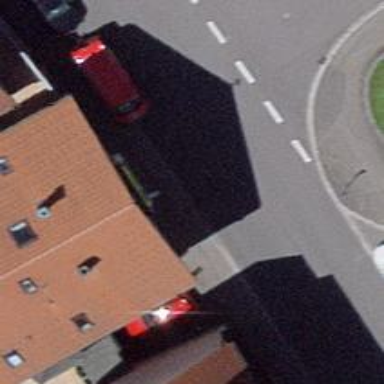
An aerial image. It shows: Driving school.